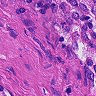
Metastatic tissue present: no